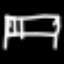
Label: bed